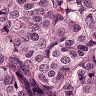
Metastatic tissue present: yes